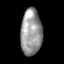
Tissue: skin
Cell type: Epithelial cells
Senescence score: 0.7707
Nuclear area (px): 970
Mean DAPI intensity: 150.477